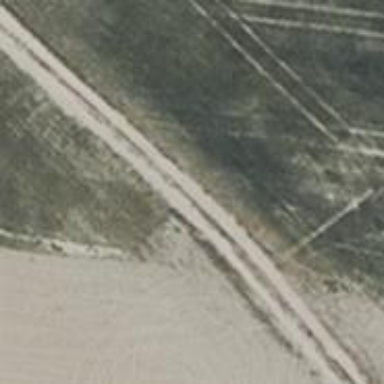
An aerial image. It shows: Sandy track road with grade4 tracktype.